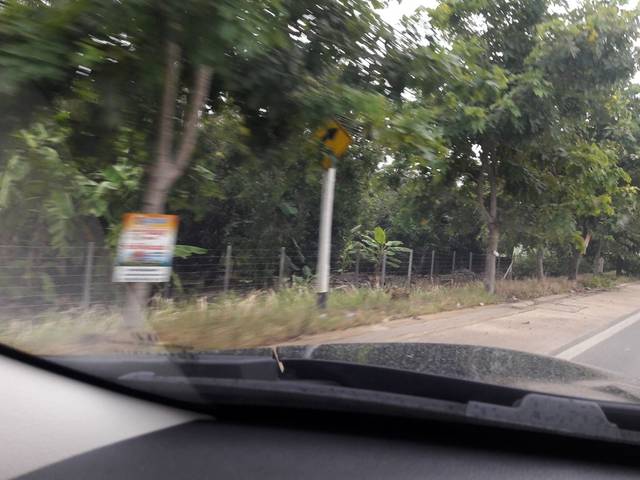
Region: Thailand
Coordinates: 13.528, 99.962